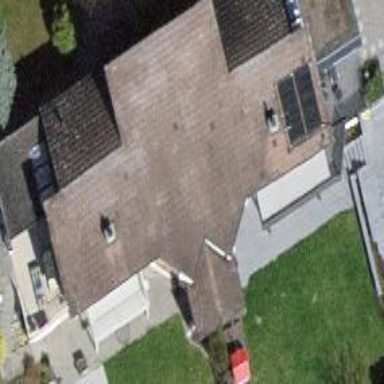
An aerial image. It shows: Simple house.